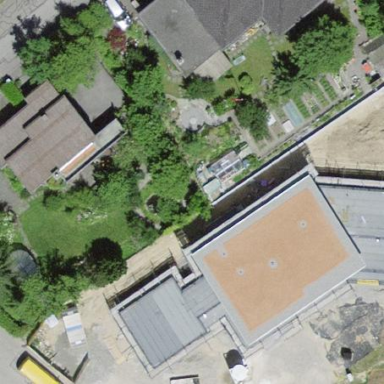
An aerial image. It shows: Hipped roof house.